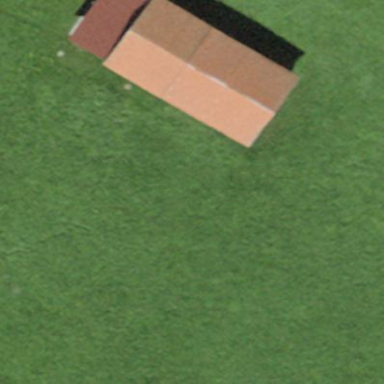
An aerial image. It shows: Shed.